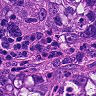
Metastatic tissue present: yes